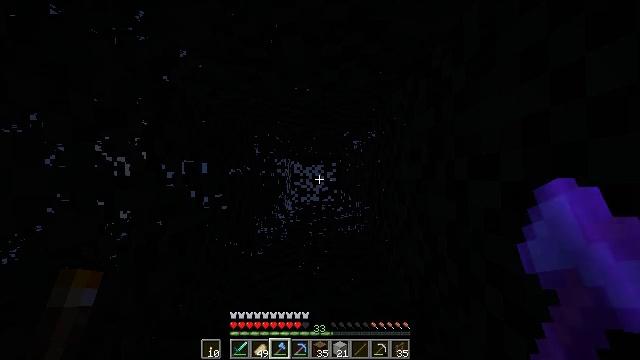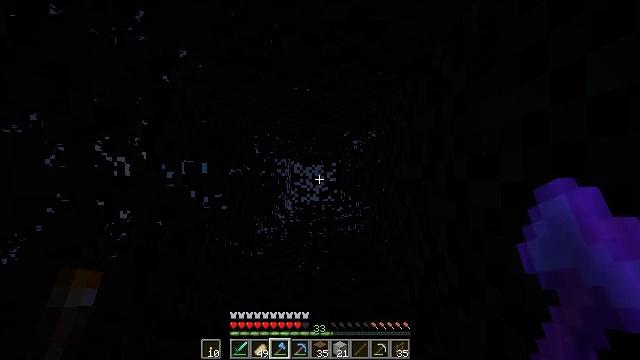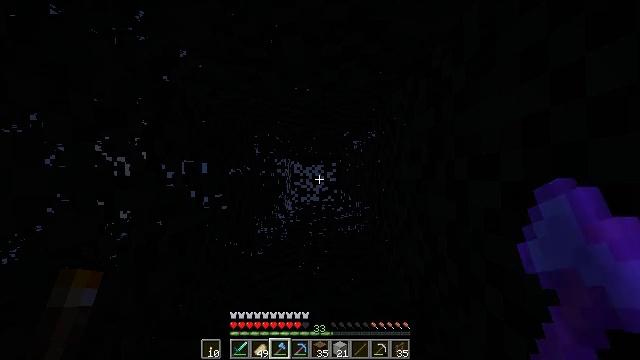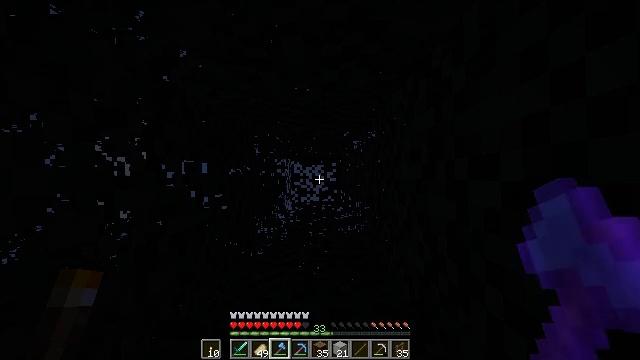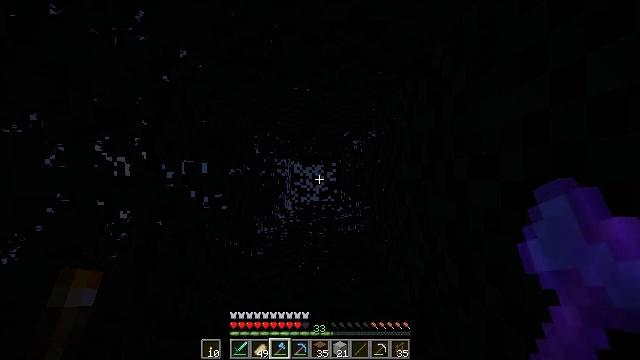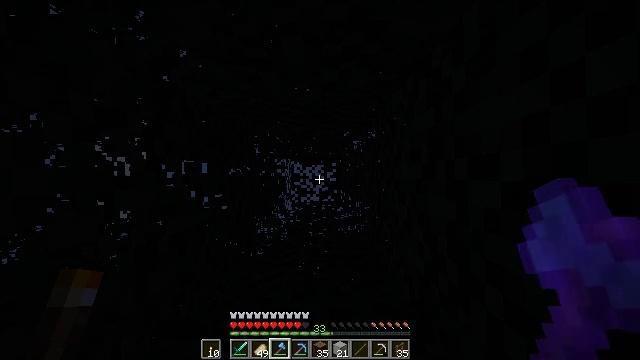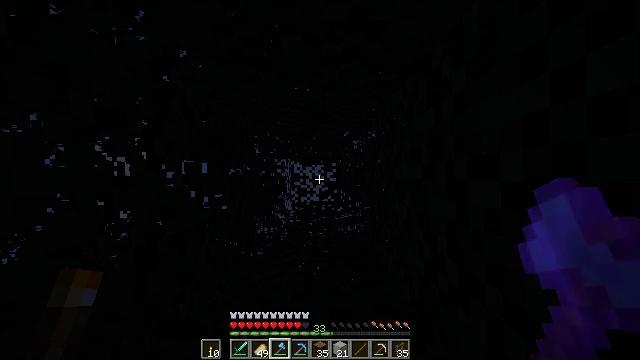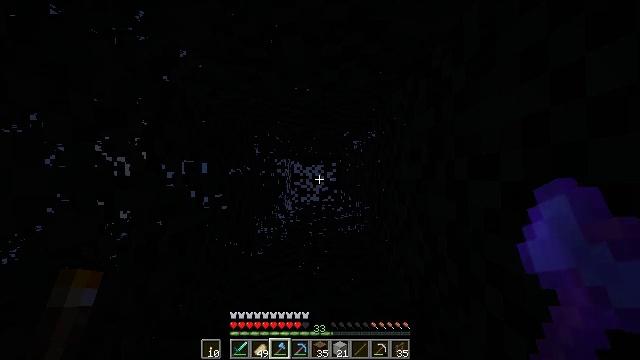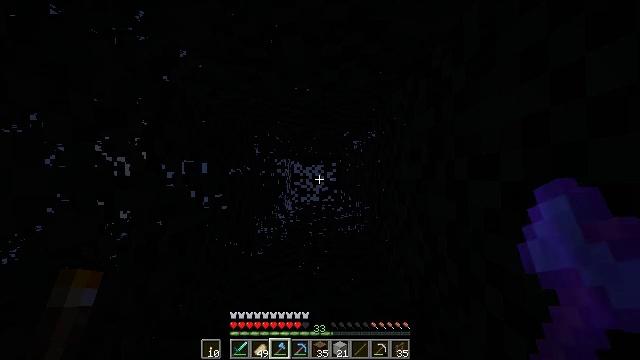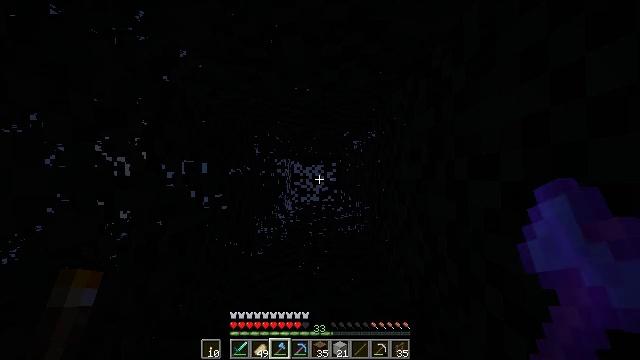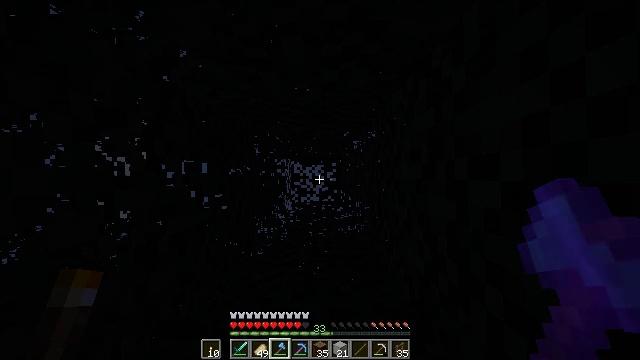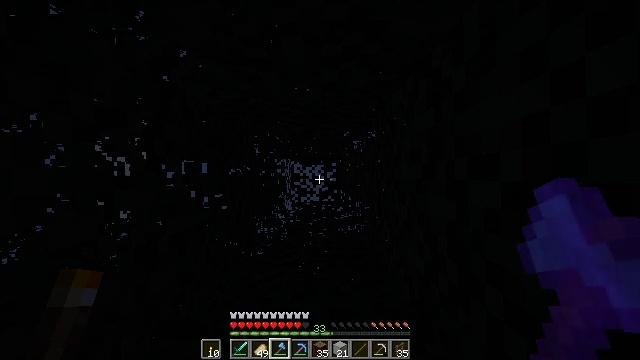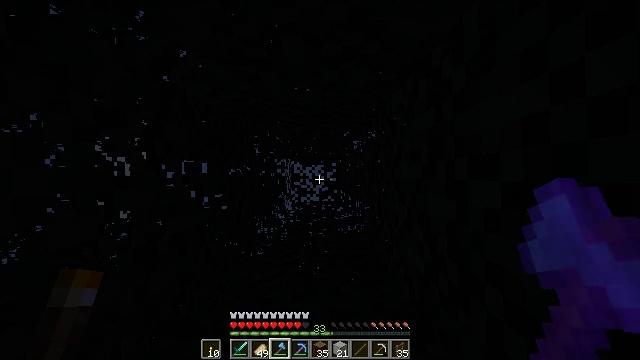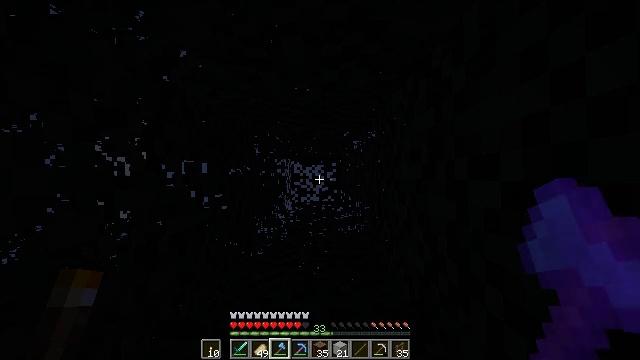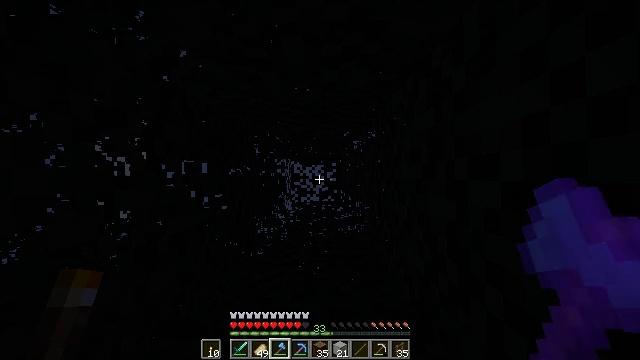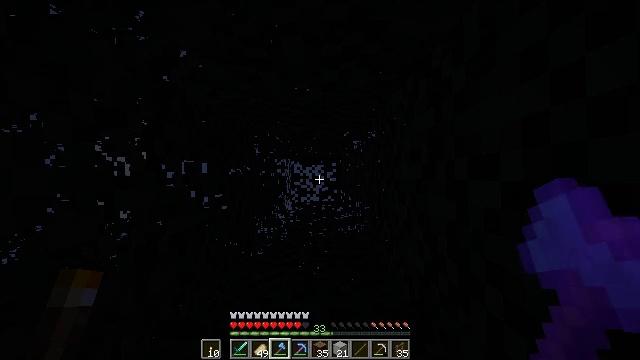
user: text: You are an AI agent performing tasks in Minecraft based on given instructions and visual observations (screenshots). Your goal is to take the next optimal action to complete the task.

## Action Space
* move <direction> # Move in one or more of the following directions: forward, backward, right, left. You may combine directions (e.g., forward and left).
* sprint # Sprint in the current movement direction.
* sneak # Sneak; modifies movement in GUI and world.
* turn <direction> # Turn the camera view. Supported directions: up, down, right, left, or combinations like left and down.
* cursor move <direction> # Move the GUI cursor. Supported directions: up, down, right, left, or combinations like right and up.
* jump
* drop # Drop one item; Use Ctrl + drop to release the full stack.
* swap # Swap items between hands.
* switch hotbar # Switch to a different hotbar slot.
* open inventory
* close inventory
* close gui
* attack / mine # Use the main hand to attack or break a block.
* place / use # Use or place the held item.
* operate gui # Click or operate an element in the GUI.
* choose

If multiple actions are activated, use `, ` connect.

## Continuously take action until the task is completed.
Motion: motion action
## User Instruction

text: Destroy the brown bed to move it.
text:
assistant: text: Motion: no_op
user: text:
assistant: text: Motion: no_op
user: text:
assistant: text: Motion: no_op
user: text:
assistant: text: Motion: no_op
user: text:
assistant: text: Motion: no_op
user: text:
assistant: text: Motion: no_op
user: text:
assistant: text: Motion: no_op
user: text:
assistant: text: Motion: no_op
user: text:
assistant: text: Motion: no_op
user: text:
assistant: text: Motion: no_op
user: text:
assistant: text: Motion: no_op
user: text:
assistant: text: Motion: no_op
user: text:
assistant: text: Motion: no_op
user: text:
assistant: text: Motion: no_op
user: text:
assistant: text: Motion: no_op
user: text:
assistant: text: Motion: no_op
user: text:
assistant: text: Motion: no_op
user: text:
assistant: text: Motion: no_op
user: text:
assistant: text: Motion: no_op
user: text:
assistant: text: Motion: no_op
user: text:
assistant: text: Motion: no_op
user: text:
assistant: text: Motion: no_op
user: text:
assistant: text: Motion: no_op
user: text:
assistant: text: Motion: no_op
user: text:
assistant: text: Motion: no_op
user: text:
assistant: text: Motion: no_op
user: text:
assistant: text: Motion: no_op
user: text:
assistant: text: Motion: no_op
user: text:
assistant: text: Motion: no_op
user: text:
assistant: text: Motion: no_op